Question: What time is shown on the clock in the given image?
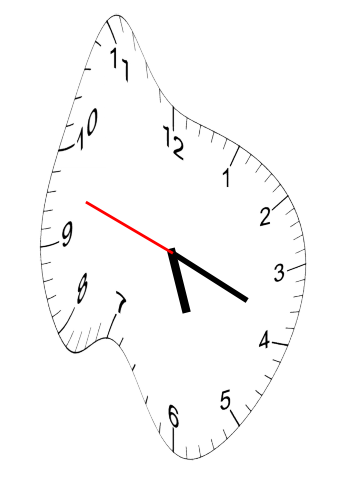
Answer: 05:18:48